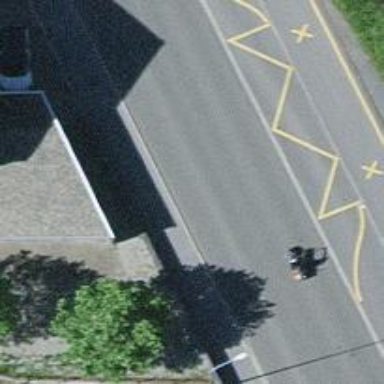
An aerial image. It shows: Bus stop equipped with public transport stop position.